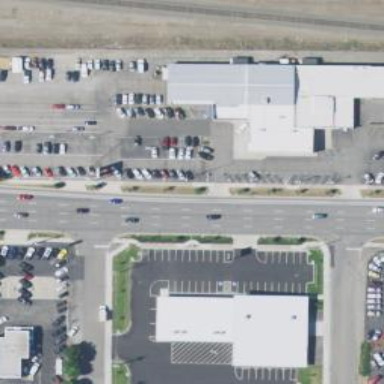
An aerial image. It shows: Car shop.